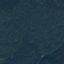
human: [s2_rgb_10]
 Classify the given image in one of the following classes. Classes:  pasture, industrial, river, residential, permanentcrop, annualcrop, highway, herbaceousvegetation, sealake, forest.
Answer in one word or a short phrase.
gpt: Forest